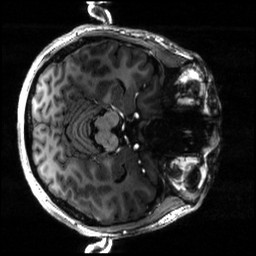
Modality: T1w
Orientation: axial
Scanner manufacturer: siemens
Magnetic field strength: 6.98 T
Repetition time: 2.3 s
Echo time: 0.00273 s